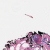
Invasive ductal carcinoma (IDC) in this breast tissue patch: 0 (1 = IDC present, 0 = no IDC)